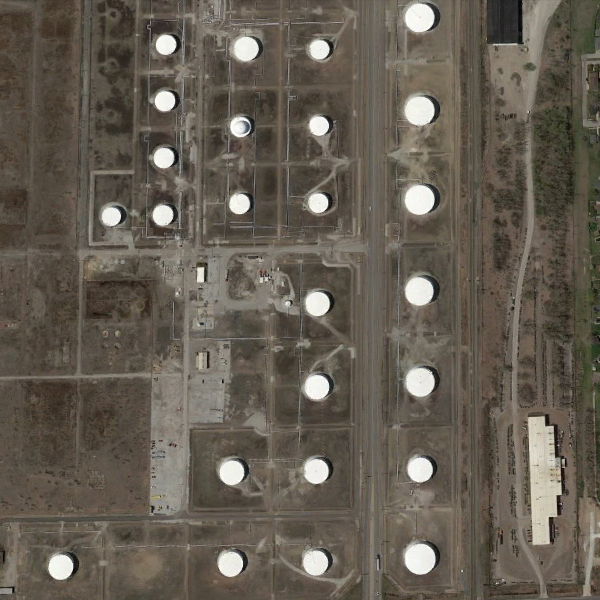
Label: StorageTanks